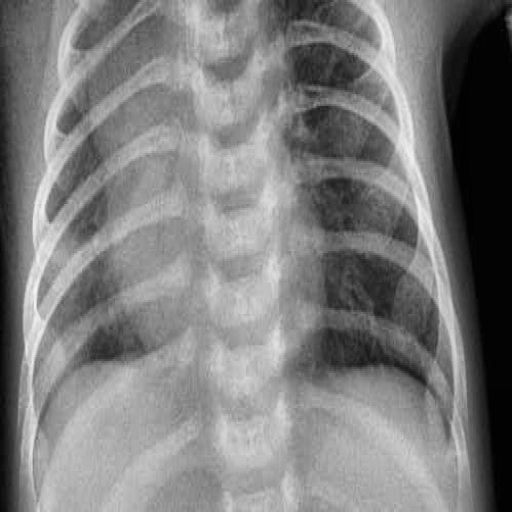
Finding: PNEUMONIA